Question: Currently I'm evaluating thymeleaf for one of our project below is the structure

as you can see fragments folder and the views are on the same level
'''
@RequestMapping(value = "/home", method = RequestMethod.GET)
public String home(Locale locale, Model model) {
return "home";
}
'''
my problem I'm not able to map fragments to fragments folder
keep in mind that I dont want to use return "views\home" as a solution ,also I don't want to move fragment folder inside the views folder
I need it simple just as the resolvers detect fragments it should route to fragment folder...
I believe some is missing in my work
Thanx
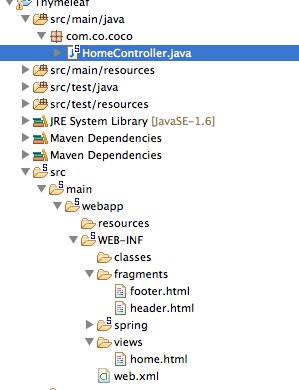
Answer: Have you tried this:
'''
<bean class="org.thymeleaf.spring4.view.ThymeleafViewResolver">
<property name="characterEncoding" value="UTF-8" />
<property name="templateEngine">
<bean class="org.thymeleaf.spring4.SpringTemplateEngine">
<property name="dialects">
<set>
<bean class="org.thymeleaf.spring4.dialect.SpringStandardDialect" />
</set>
</property>
<property name="templateResolvers">
<set>
<bean class="org.thymeleaf.templateresolver.ServletContextTemplateResolver">
<property name="cacheable" value="false" />
<property name="prefix" value="/fragments/" />
<property name="suffix" value=".html" />
<property name="templateMode" value="HTML5" />
</bean>
<bean class="org.thymeleaf.templateresolver.ServletContextTemplateResolver">
<property name="cacheable" value="false" />
<property name="prefix" value="/views/" />
<property name="suffix" value=".html" />
<property name="templateMode" value="HTML5" />
</bean>
</set>
</property>
</bean>
</property>
</bean>
'''
Note the two template resolvers, each mapped to its own path in the folder hierarchy.